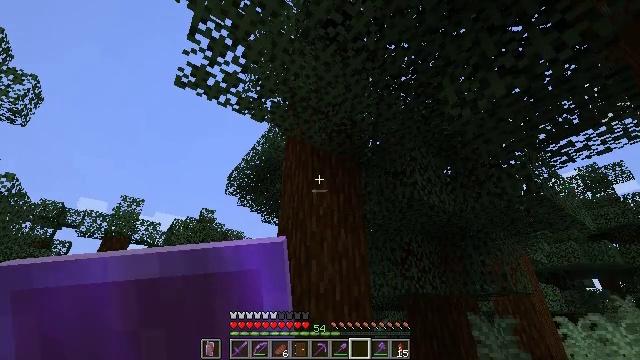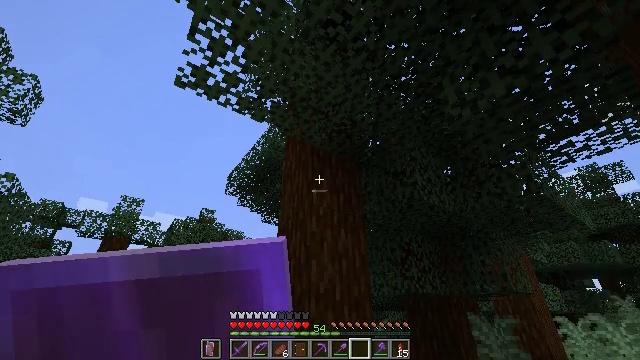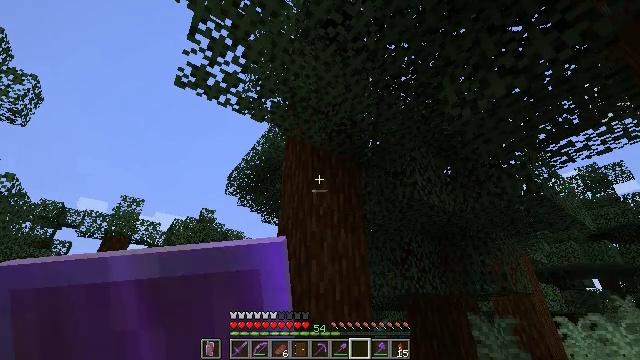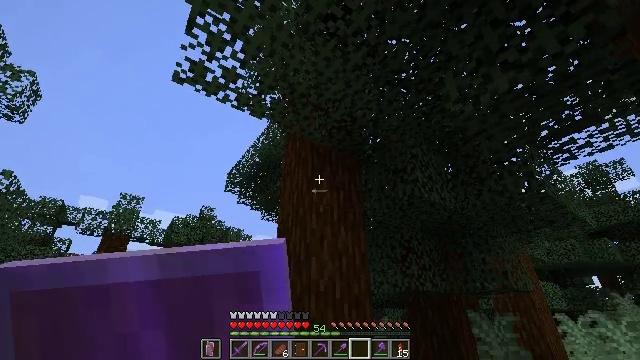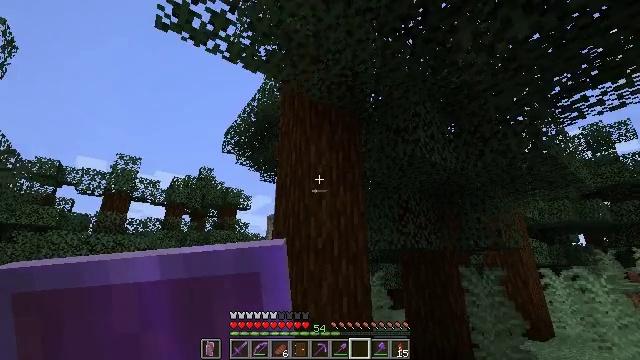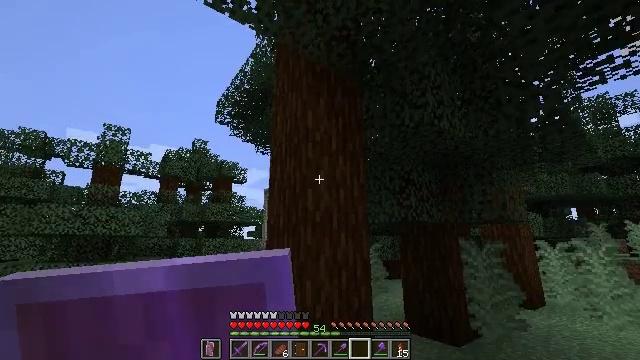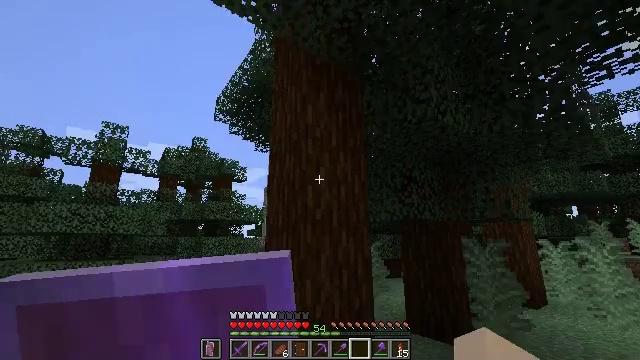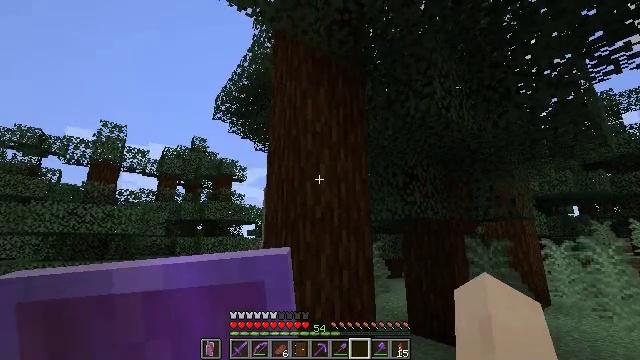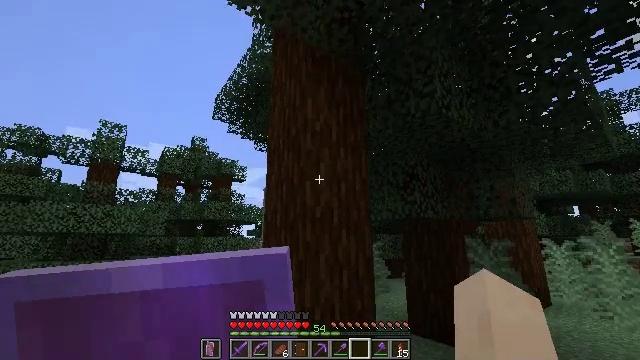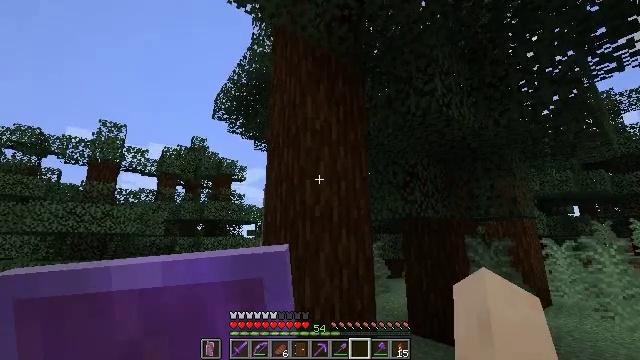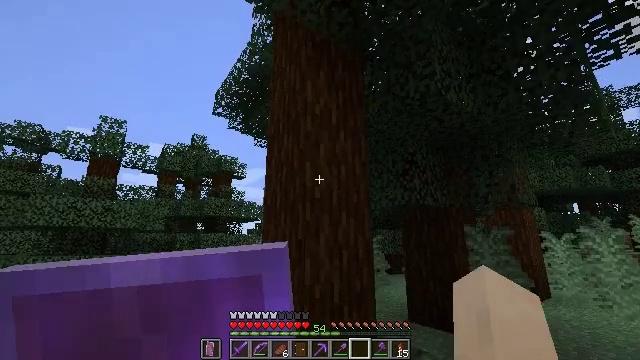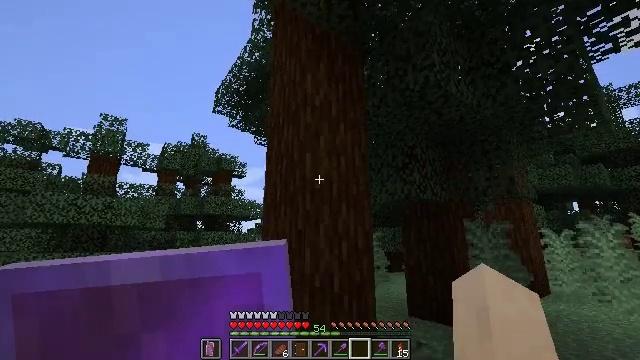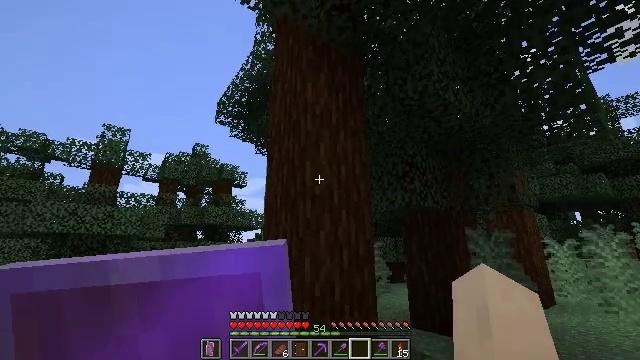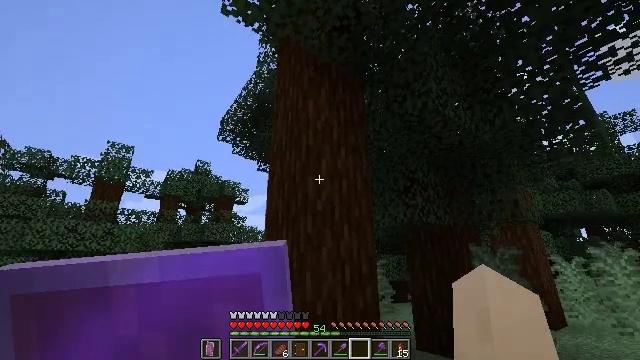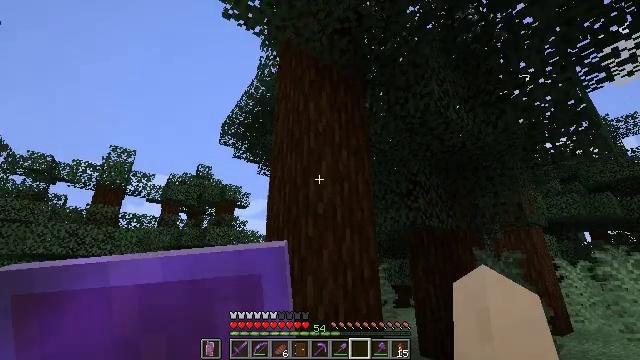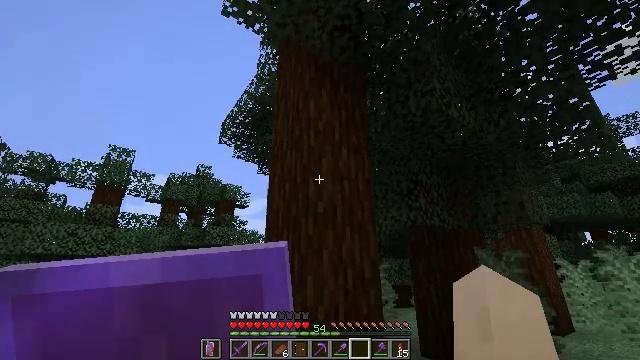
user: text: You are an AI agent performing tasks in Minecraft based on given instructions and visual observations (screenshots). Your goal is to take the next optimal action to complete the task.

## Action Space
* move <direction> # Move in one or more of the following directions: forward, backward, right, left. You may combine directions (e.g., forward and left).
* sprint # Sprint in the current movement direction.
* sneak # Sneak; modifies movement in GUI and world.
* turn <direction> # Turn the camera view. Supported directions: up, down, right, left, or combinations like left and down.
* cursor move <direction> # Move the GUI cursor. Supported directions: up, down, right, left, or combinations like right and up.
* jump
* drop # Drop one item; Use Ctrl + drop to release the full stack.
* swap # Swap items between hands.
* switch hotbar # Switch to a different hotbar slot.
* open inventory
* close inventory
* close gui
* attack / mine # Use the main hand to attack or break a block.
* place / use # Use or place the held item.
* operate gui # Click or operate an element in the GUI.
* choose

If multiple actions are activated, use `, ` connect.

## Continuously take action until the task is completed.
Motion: motion action
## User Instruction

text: Chop down the spruce log.
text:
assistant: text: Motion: no_op
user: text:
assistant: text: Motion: no_op
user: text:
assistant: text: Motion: move forward
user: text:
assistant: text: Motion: move forward, turn down
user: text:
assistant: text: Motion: move forward, turn down
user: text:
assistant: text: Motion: no_op
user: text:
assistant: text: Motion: no_op
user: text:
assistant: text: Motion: sneak
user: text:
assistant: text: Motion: sneak
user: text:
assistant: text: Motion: sneak
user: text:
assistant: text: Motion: sneak
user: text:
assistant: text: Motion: sneak, turn up
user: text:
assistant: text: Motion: move forward, sneak, turn up
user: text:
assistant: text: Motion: move forward, sneak
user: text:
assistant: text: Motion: move forward, sneak
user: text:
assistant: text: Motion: move forward, sneak
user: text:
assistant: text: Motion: move forward, sneak
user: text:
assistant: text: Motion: move forward, sneak
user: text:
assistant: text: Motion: move forward, sneak
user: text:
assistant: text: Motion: move forward, sneak
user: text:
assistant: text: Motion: move forward, sneak
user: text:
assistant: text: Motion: move forward, sneak
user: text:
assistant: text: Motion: move forward, sneak
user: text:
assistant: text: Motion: move forward, sneak
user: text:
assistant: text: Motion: move forward, sneak
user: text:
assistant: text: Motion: move forward, sneak
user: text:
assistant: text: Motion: move forward, sneak
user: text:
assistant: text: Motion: move forward, sneak
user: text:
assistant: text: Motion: move forward, sneak
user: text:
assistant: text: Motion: move forward, sneak